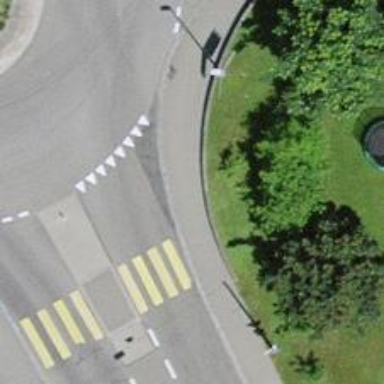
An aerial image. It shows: Sidewalk along the footway.